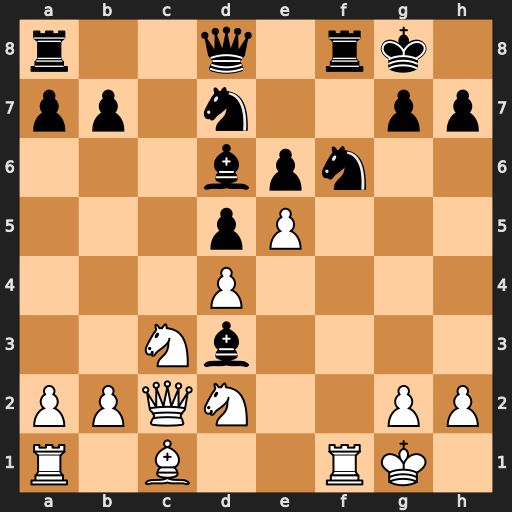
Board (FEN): r2q1rk1/pp1n2pp/3bpn2/3pP3/3P4/2Nb4/PPQN2PP/R1B2RK1
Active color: w
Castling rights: -
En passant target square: -
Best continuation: Qxd3 Bxe5 dxe5 Qb6+ Kh1